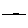
Label: line